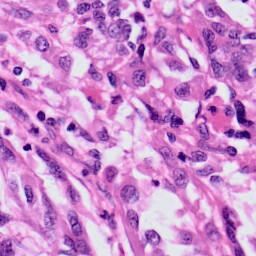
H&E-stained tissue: Skin